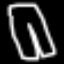
Label: pants